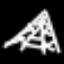
Label: The Eiffel Tower